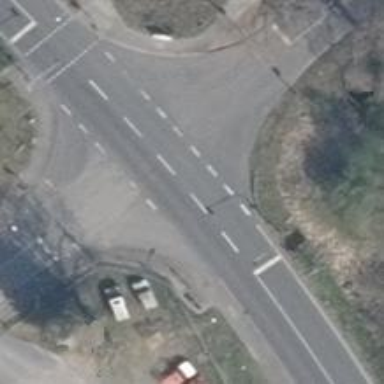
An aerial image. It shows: Road with traffic signals.